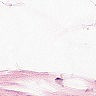
Metastatic tissue present: no